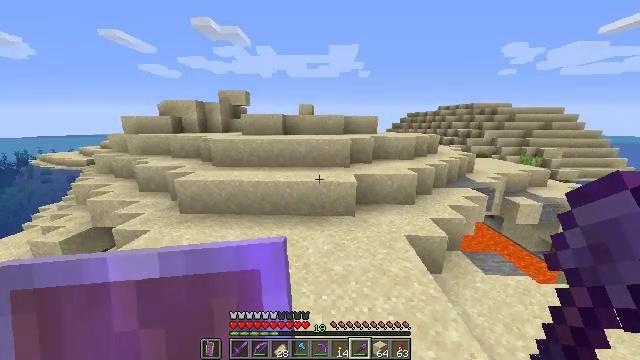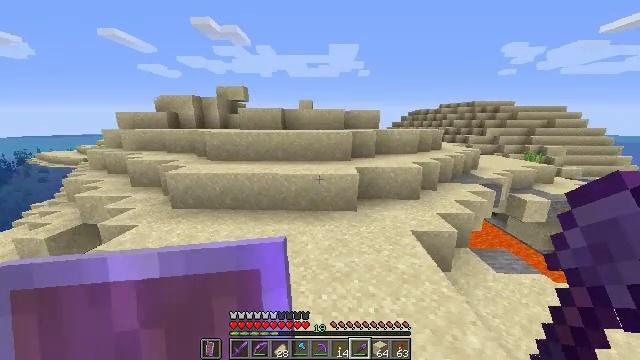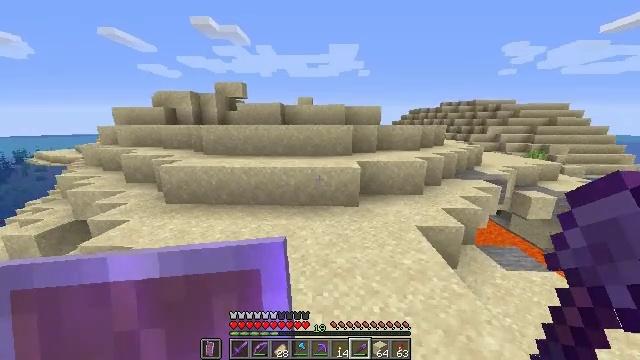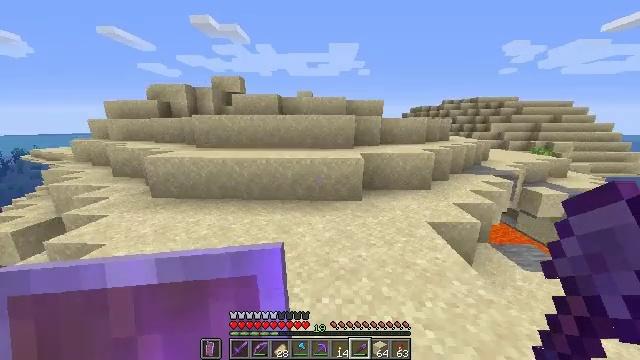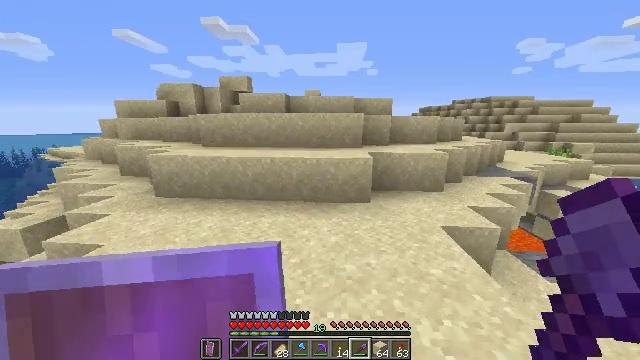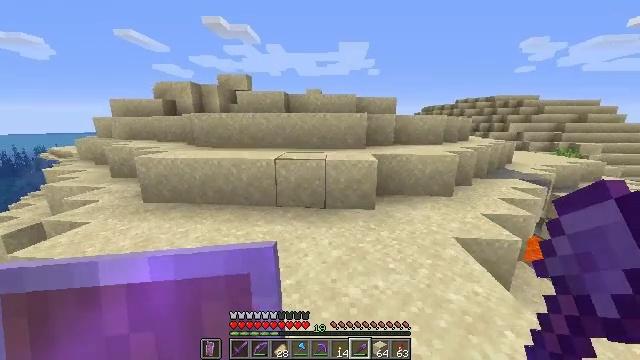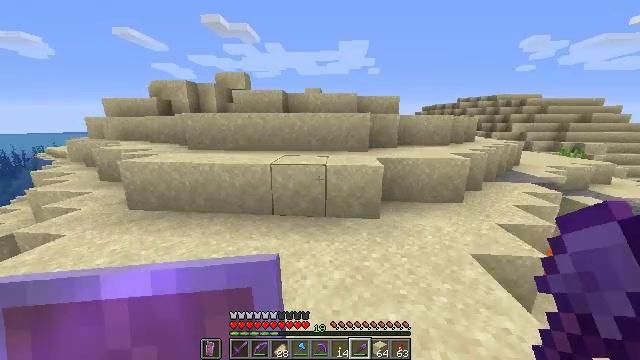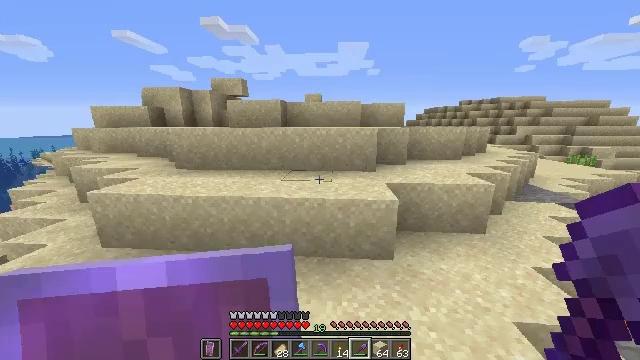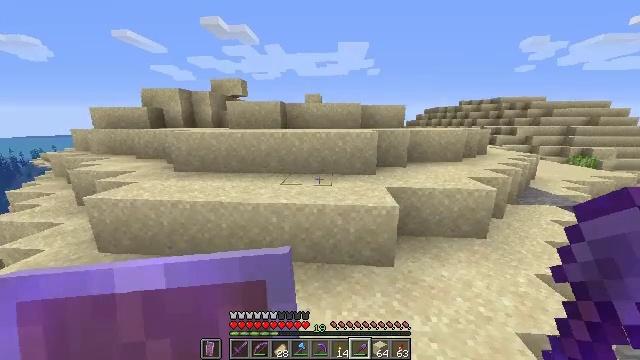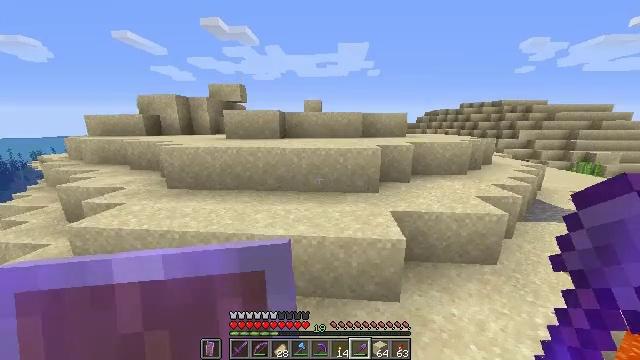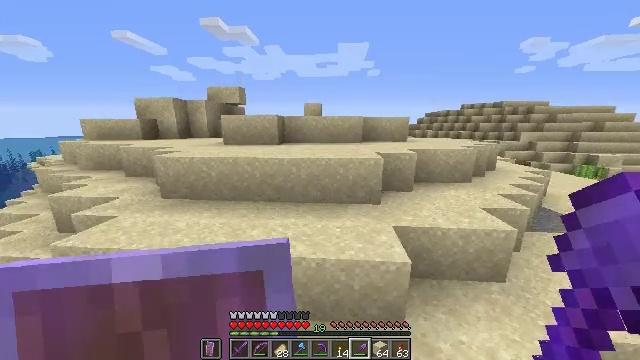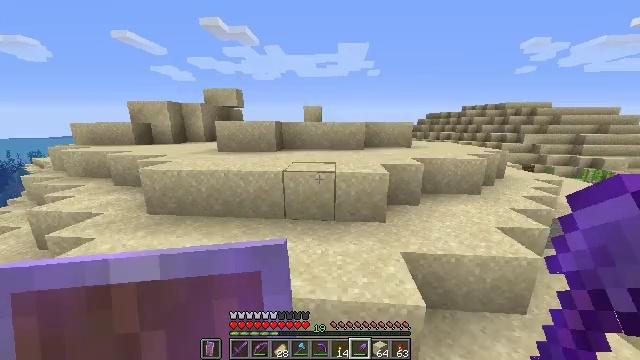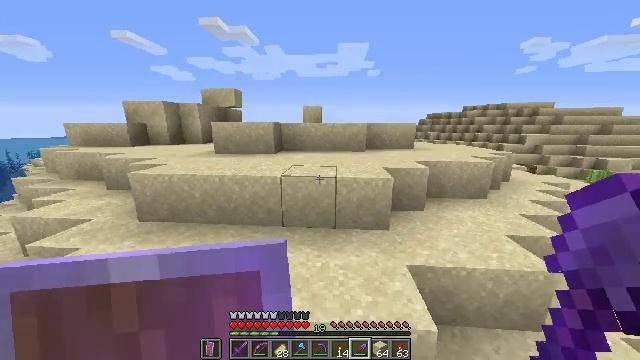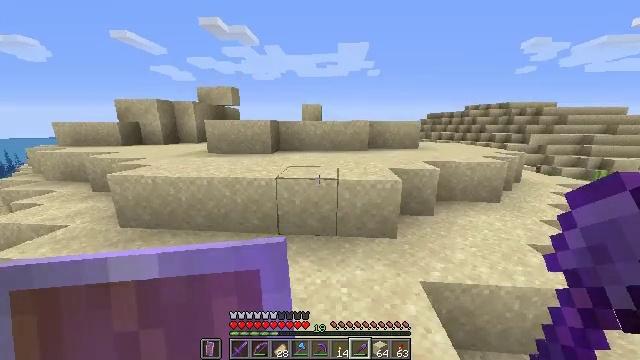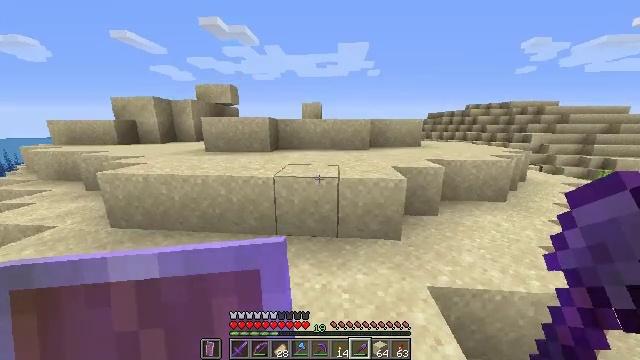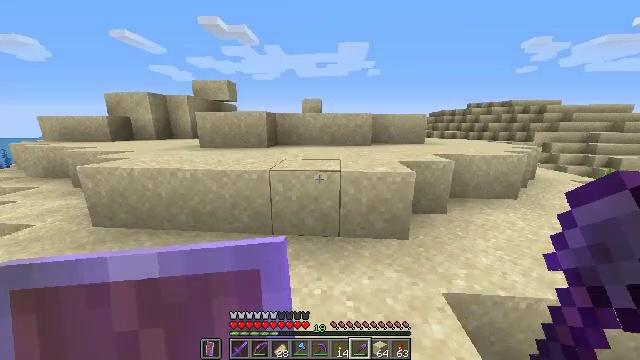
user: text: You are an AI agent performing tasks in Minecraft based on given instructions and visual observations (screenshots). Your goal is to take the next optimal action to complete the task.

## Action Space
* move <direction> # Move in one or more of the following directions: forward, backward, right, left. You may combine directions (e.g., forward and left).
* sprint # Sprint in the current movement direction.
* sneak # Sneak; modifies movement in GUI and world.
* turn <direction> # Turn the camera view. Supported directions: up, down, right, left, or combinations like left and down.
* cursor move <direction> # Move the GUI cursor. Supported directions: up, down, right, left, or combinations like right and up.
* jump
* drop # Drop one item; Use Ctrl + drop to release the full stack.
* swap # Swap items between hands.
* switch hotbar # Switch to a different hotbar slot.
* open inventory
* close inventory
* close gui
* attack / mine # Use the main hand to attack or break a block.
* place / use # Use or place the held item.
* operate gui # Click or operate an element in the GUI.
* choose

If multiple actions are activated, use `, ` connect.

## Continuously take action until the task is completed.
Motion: motion action
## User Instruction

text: Gather sand from the desert.
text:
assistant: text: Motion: move forward, sprint
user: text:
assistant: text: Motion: move forward, sprint
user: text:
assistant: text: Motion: move forward, sprint
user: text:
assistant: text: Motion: move forward, sprint, turn left
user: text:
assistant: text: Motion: move forward, sprint
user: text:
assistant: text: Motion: move forward, sprint
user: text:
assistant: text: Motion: move forward, sprint, jump
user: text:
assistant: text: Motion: move forward, sprint, jump
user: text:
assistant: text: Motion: move forward, sprint, jump
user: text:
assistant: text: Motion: move forward, sprint, jump
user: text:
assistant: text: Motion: move forward, sprint, jump
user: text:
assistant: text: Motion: move forward, sprint
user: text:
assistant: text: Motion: move forward, sprint
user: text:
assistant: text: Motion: move forward, sprint
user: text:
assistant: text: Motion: move forward, sprint
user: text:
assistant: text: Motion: move forward, sprint
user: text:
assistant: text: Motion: move forward, sprint, jump
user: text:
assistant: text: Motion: move forward, sprint, jump
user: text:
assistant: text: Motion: move forward, sprint, jump
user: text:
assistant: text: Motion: move forward, sprint, jump
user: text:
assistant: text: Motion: move forward, sprint, jump
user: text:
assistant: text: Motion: move forward, sprint, jump
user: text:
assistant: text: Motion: move forward, sprint, jump
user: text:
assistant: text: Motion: move forward, sprint
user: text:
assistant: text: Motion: move forward, sprint
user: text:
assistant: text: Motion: move forward, sprint
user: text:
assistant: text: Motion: move forward, sprint
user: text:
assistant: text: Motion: move forward, sprint
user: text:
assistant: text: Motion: move forward, sprint
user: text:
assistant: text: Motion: move forward, sprint